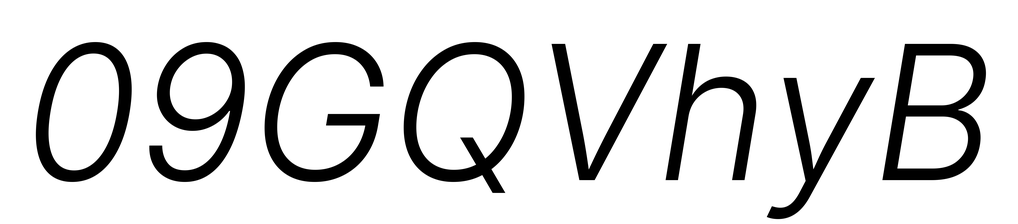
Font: Inter-Italic_Light_Italic